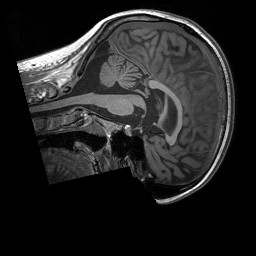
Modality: T1w
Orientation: sagittal
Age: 21
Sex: female
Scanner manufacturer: siemens
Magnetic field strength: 3 T
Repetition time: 1.9 s
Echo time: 0.00252 s